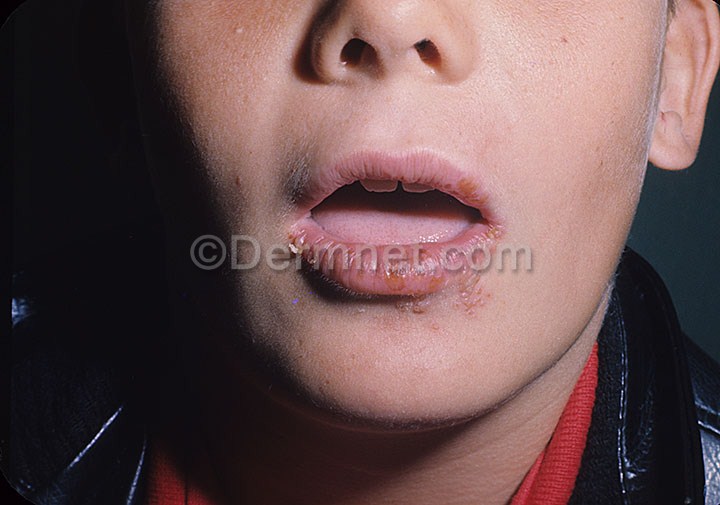
Disease: Warts Molluscum and other Viral Infections